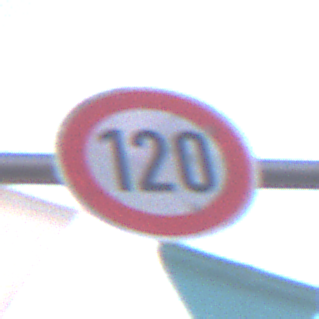
Verkehrszeichen: Geschwindigkeit120
Umgebung: Outdoor, Special
Tageszeit: MorningAfternoon
Wetter: PartlyCloudy
Licht: Natural
Jahreszeit: NotSpecified
Kontrast: HighContrast